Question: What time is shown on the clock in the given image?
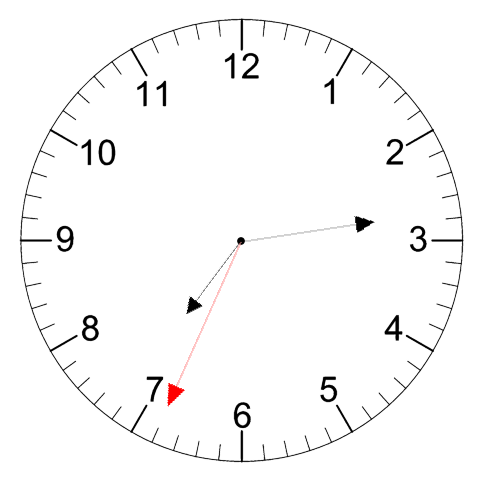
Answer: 07:13:34